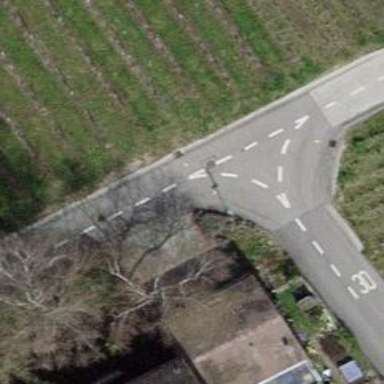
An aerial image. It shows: Unclassified road with asphalt surface.